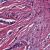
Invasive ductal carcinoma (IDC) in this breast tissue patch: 1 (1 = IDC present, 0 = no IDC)